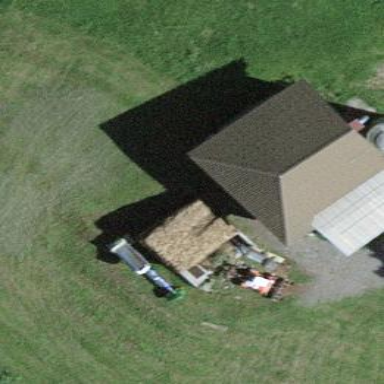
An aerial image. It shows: Rural barn.